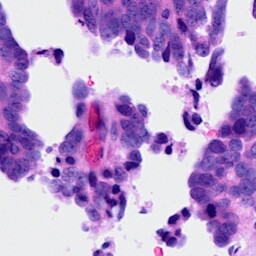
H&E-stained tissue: Ovarian